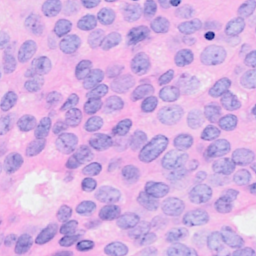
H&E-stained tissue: Breast